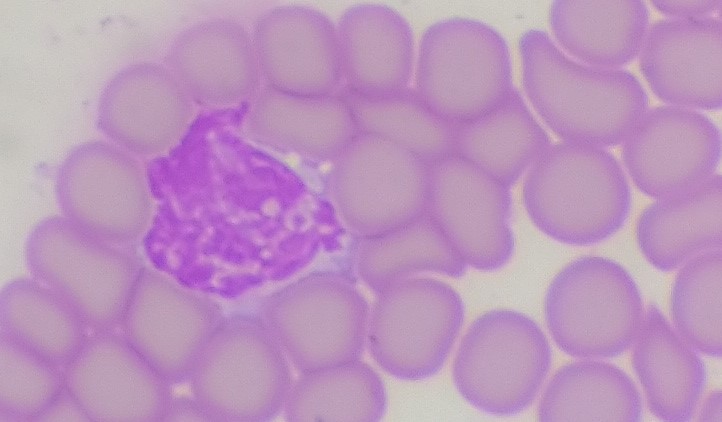
White blood cell type: Lymphocyte